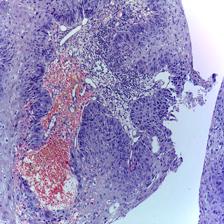
Diagnosis: OSCC